Question: i am having little problem here. I have made a popout view activated on toolbard button click. However the view is not in the position i want. See screenshot
1st screen shows what i have and 2nd what i want.
btw: popview is done problematically. No xib or storyboard involved.

Some code
'''
-(IBAction)addbutton:(UIToolbar *)sender;
{
//build our custom popover view
UIViewController* popoverContent = [[UIViewController alloc]
init];
UIView* popoverView = [[UIView alloc]initWithFrame:CGRectMake(0, 0, 0, 0)];
popoverView.backgroundColor = [UIColor blackColor];
/*
* Adding buttons programaticly to popout view
* button code etc
*/
popoverContent.contentSizeForViewInPopover = CGSizeMake(400, 300);
//create a popover controller
self.popoverController = [[[UIPopoverController alloc]
initWithContentViewController:popoverContent] autorelease];
[popoverController presentPopoverFromRect:popoverButton.frame
inView:self.view
permittedArrowDirections:UIPopoverArrowDirectionLeft
animated:YES];
//release the popover content
[popoverView release];
[popoverContent release];
}
'''
Thank you
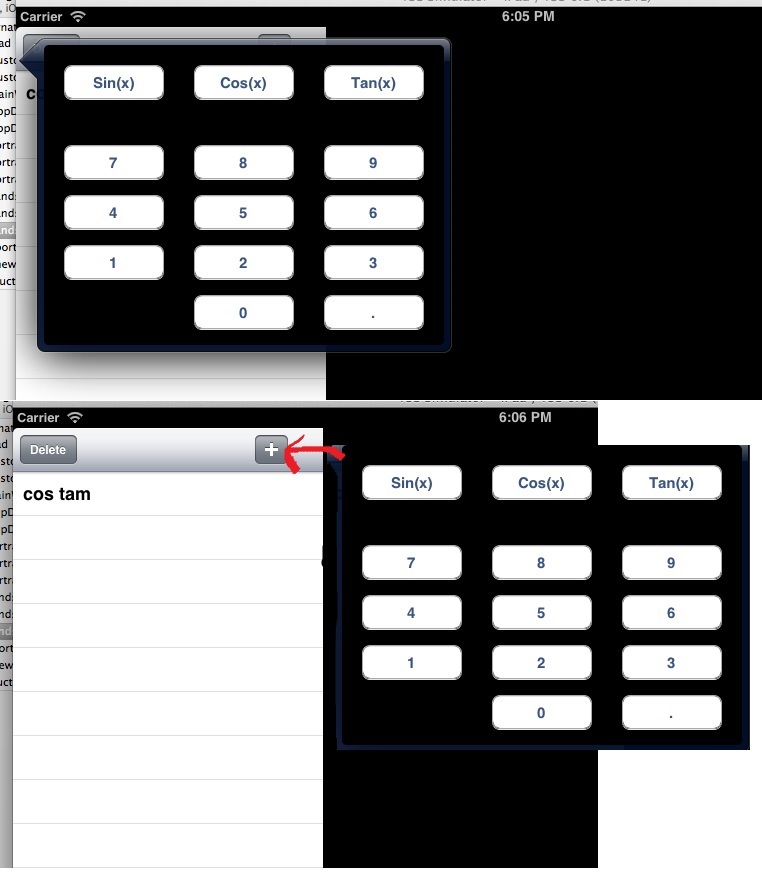
Answer: Your 'popoverButton' is probably not a subview of 'self.view', so using its 'frame' relative to that will result in an incorrect rectangle. Use 'popoverButton.bounds' for the rectangle and 'popoverButton' for the 'fromView' parameter instead.
Note that the 'fromView' parameter does determine in which view the popover will be shown (it'll always be on top of everything), but rather view's coordinate system the rectangle should be interpreted.